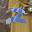
Label: 2